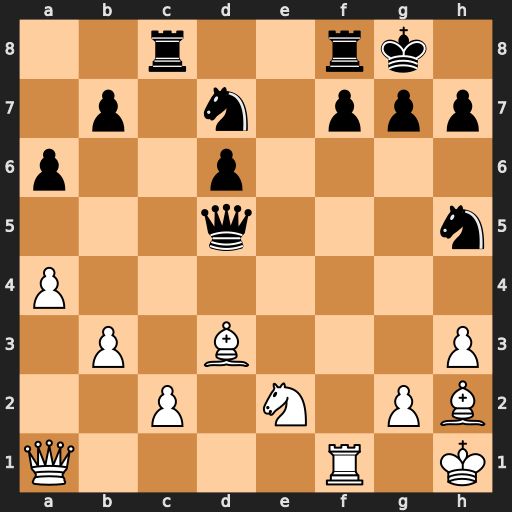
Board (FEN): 2r2rk1/1p1n1ppp/p2p4/3q3n/P7/1P1B3P/2P1N1PB/Q4R1K
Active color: w
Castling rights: -
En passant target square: -
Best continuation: Rf5 Qe6 Rxh5